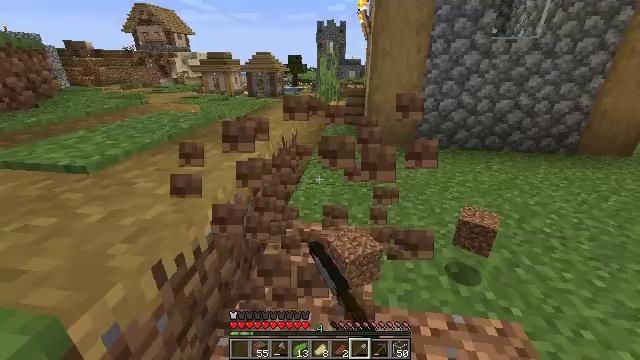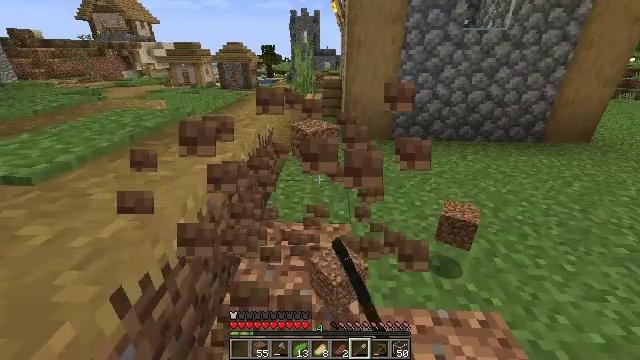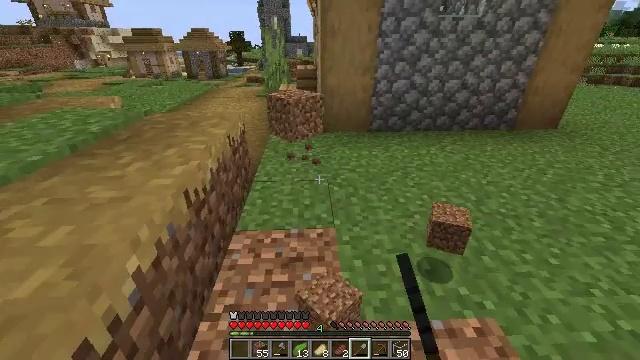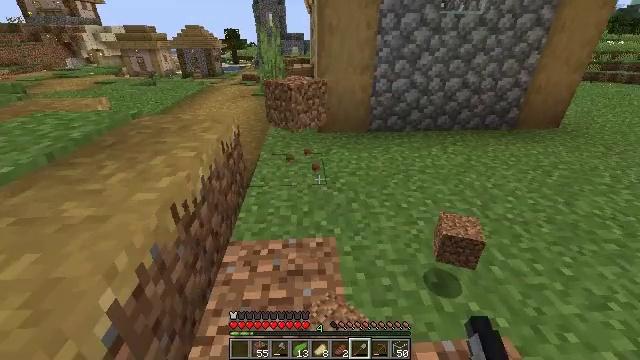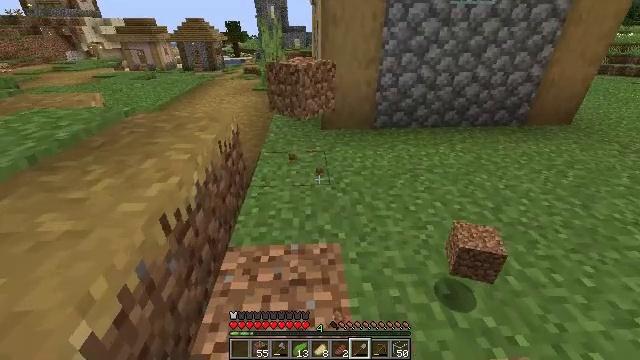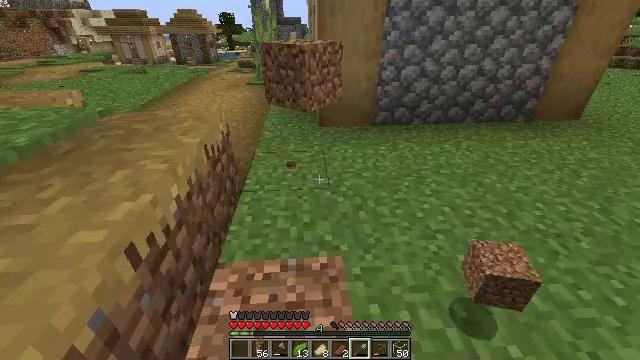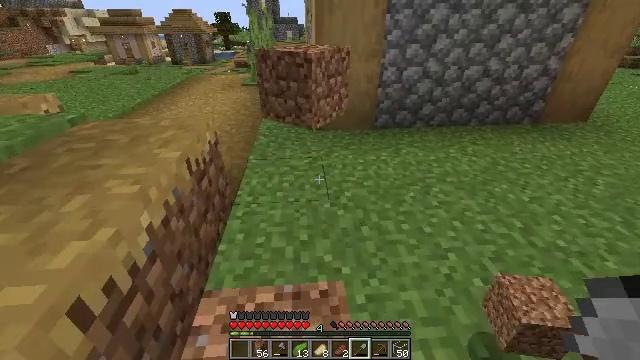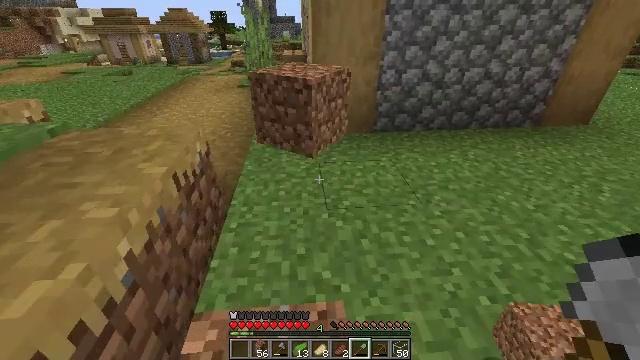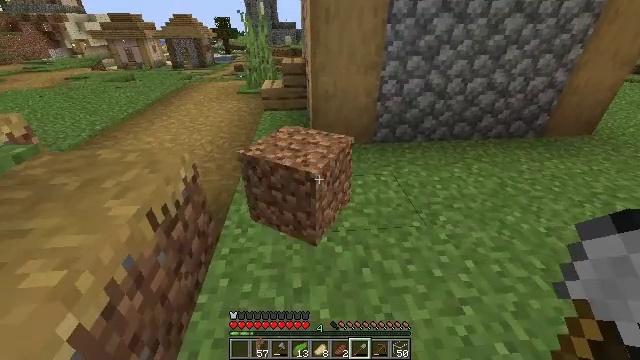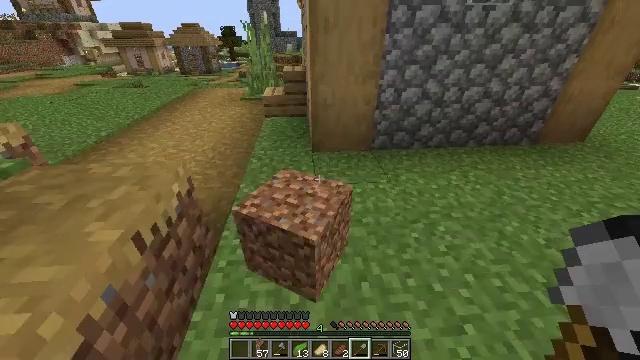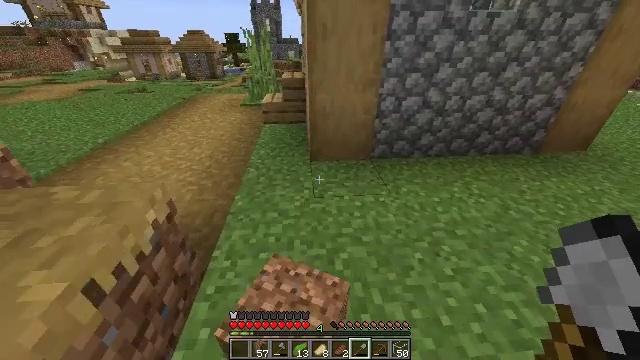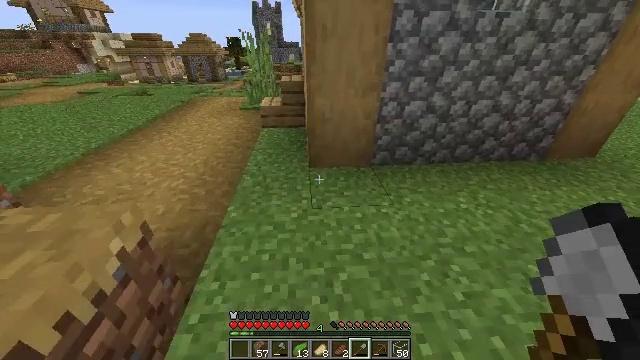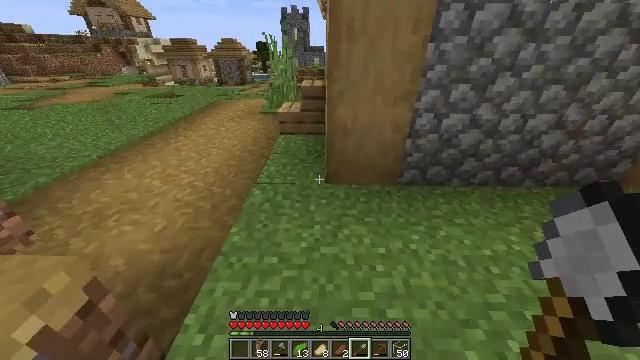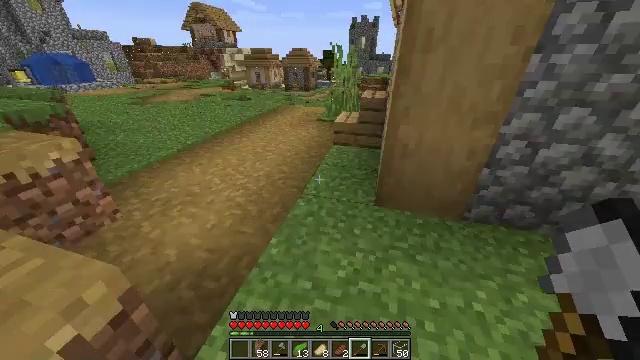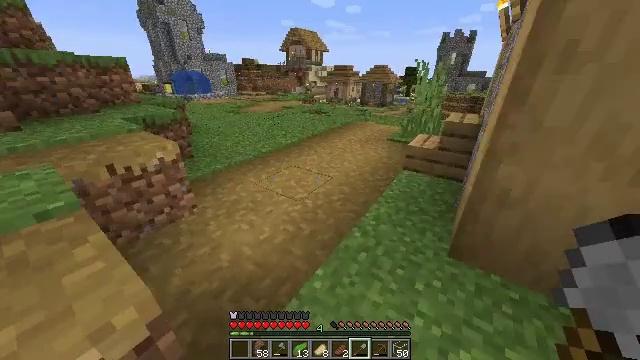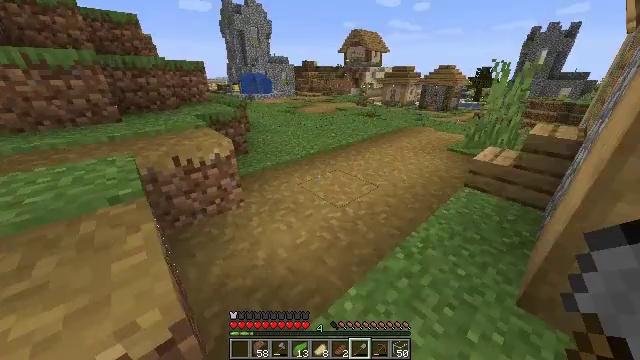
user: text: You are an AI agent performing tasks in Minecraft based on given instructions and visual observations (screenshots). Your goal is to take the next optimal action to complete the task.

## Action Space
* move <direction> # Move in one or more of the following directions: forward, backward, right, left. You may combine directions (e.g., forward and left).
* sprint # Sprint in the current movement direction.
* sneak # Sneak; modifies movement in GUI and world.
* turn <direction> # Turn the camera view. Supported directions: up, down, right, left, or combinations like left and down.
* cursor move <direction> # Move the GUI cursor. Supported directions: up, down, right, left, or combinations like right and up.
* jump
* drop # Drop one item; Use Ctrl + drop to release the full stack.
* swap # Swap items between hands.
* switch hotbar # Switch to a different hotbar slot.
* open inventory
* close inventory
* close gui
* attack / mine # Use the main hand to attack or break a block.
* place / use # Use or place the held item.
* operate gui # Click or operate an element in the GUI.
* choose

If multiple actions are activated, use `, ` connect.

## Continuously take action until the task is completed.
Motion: motion action
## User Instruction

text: Break the grass path to collect materials.
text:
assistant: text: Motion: move forward, turn right and down
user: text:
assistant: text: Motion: move forward, turn right and down
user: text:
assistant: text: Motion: move forward
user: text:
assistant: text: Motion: move forward, turn down
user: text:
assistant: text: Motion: move forward, turn down
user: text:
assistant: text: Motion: move forward
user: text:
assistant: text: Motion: move forward, sprint
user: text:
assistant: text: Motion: move forward, sprint
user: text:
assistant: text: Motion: move forward, sprint
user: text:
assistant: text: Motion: move forward, sprint
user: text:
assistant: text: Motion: move forward
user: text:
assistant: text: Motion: move forward, turn left
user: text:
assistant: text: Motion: move forward, turn left and up
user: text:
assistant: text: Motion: move forward, turn left and up
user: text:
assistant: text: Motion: move forward, turn left
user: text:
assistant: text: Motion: move forward, turn left
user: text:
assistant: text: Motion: move forward and move right, turn left
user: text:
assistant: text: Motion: move forward and move right, turn left
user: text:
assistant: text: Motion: move forward and move right, turn left
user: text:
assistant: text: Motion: move forward and move right, turn left
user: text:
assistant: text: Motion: move right, turn left
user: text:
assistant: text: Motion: turn left
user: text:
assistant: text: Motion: turn left
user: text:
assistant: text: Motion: turn left
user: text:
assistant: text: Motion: turn left, attack / mine
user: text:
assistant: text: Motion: turn left and up, attack / mine
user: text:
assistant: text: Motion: turn left, attack / mine
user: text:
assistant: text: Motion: attack / mine
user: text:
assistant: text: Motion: attack / mine
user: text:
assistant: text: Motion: turn right and up, attack / mine